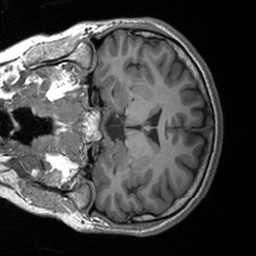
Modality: T1w
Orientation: coronal
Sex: male
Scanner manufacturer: siemens
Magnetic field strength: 3 T
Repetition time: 1.9 s
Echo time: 0.00226 s